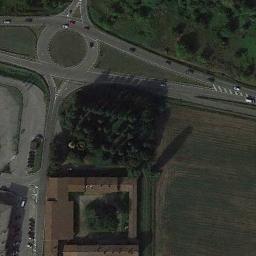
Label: roundabout